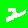
Digit: 2